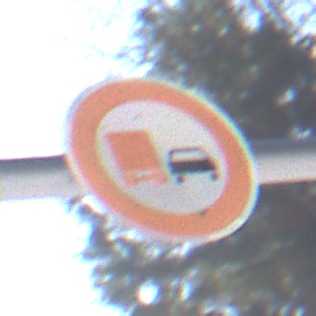
Verkehrszeichen: UeberholverbotKraftfahrzeuge
Umgebung: Outdoor, Special
Tageszeit: MorningAfternoon
Wetter: Clear
Licht: Natural
Jahreszeit: Winter
Kontrast: HighContrast